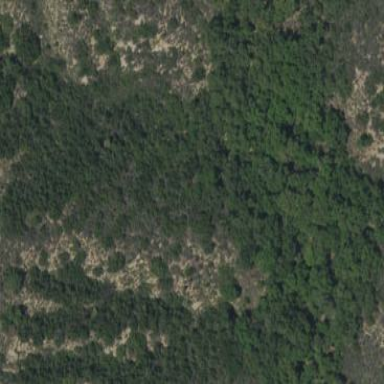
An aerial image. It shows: Woodland area covered with trees.